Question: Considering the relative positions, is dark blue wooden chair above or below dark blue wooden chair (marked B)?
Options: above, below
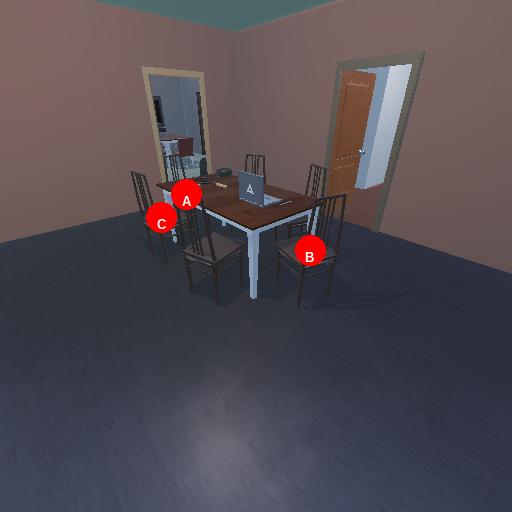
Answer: above